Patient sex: M
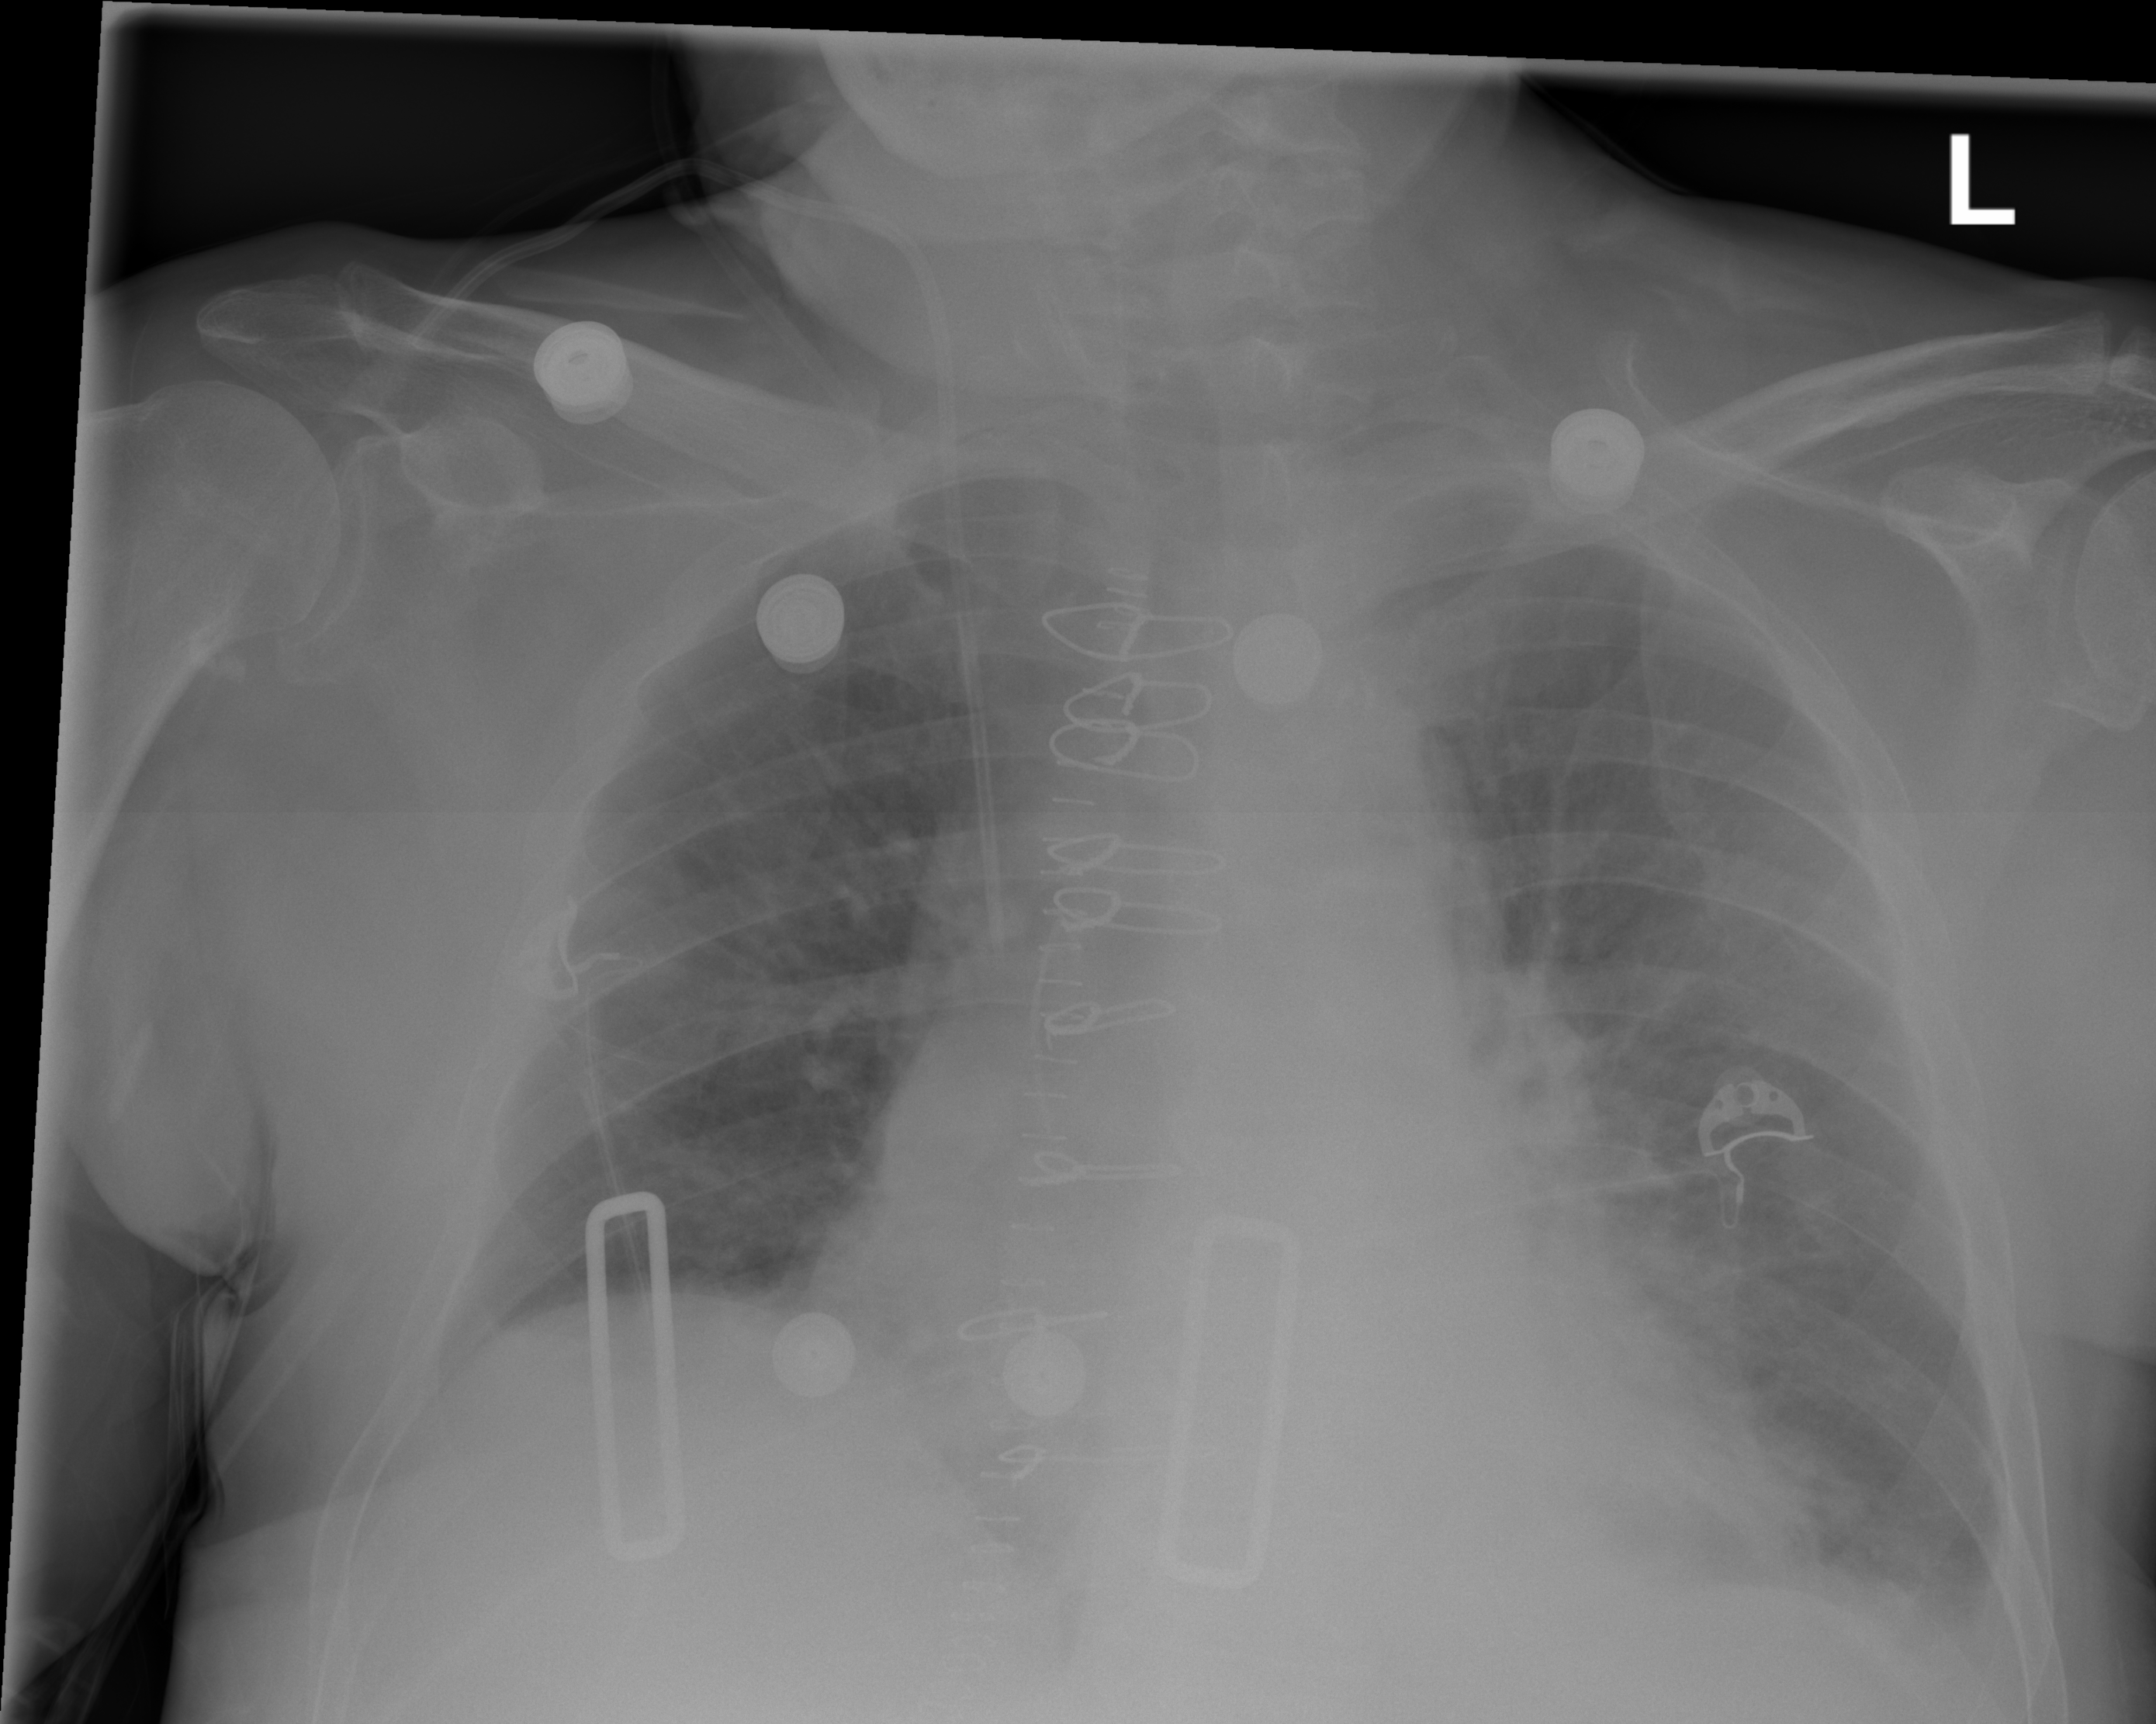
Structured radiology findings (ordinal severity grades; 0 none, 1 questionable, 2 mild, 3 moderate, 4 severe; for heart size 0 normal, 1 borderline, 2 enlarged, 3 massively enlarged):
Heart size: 2
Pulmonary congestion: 2
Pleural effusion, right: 2
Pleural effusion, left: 0
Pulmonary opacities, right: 0
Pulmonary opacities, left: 2
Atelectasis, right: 2
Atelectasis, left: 2